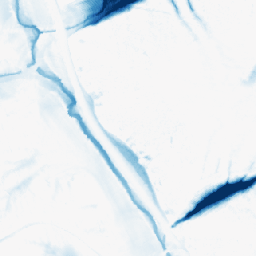
Category: morphological
Decomposition family: morphological
Decomposition parameters: operation: closing
size: 20
Upsampling method: area
Upsampling parameters: scale: 8
Upsampling scale: 8